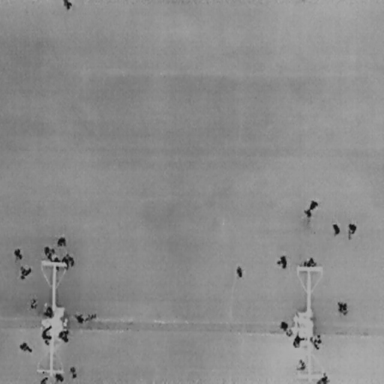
There are 28 People in the infrared image.